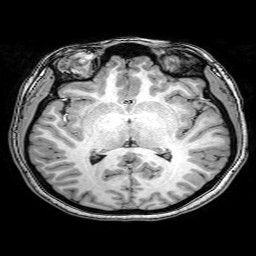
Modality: T1w
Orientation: coronal
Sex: female
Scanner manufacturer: philips
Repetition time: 0.008112 s
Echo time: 0.00371 s